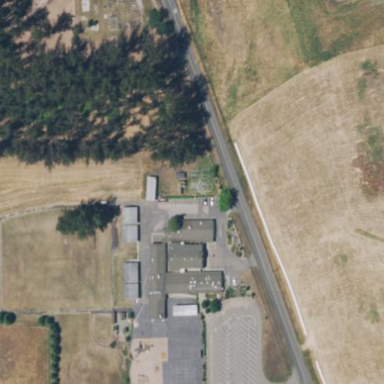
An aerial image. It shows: School.